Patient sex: M
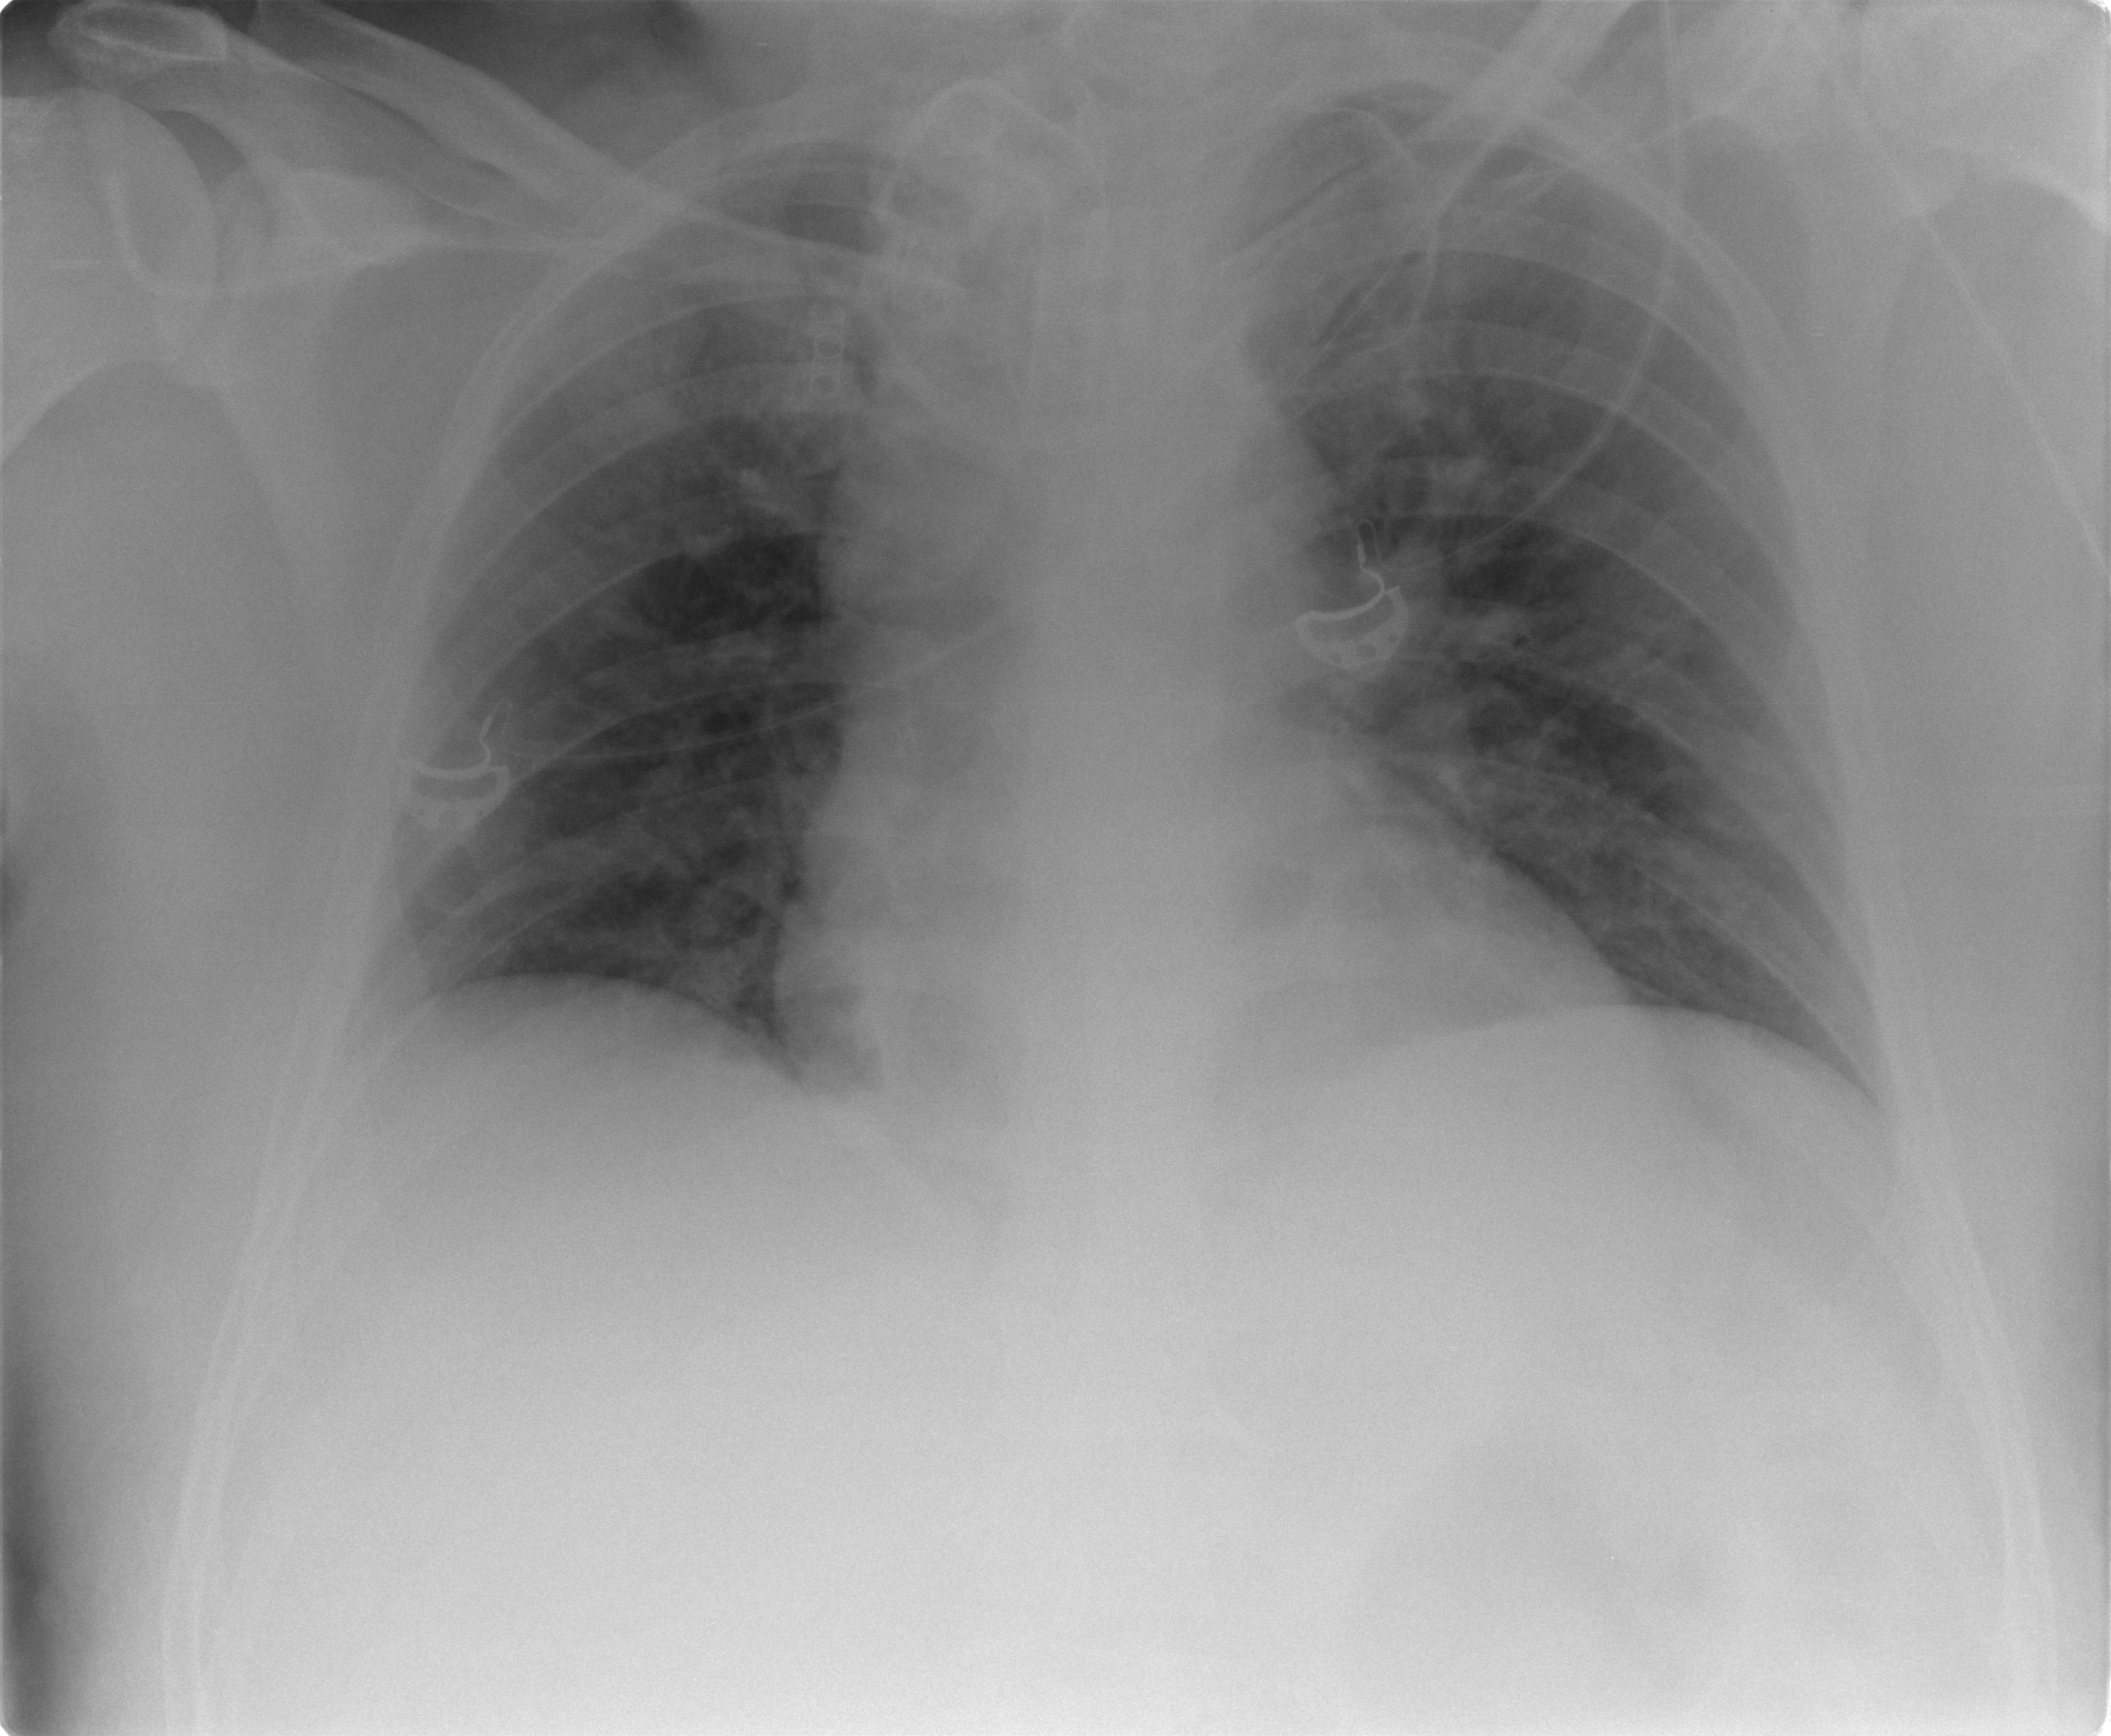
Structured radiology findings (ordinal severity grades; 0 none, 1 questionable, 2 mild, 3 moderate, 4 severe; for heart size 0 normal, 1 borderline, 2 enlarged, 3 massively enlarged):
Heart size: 0
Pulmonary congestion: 2
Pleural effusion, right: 1
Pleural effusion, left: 1
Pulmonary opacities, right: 2
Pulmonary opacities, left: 2
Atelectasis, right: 0
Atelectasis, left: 0